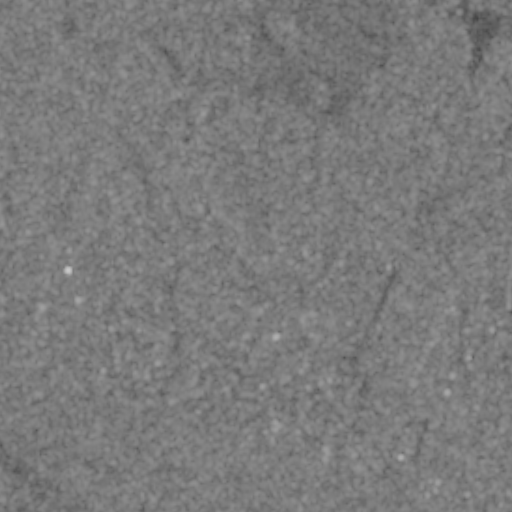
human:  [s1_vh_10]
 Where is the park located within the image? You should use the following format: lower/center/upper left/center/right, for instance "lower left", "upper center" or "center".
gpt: The park is located in the center left of the image.
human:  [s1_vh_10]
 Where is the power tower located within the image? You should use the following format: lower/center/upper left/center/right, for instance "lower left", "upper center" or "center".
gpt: The power tower is located in the lower right of the image.
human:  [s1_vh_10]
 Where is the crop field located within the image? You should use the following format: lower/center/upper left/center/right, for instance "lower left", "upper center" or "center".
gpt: There is no crop field in the image.

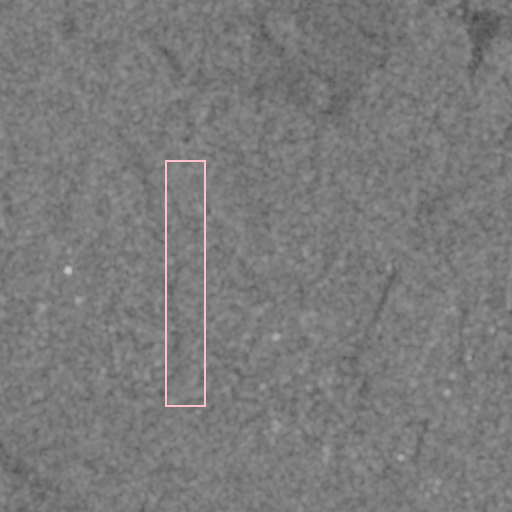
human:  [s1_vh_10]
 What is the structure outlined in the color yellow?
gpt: There is no yellow outline.
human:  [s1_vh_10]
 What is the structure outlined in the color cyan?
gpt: There is no structure outlined in cyan.